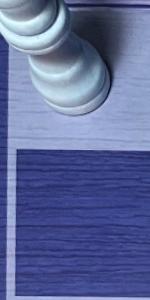
Label: Empty